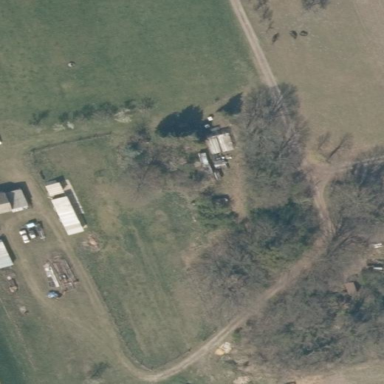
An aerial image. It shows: Farmyard area.